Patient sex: F
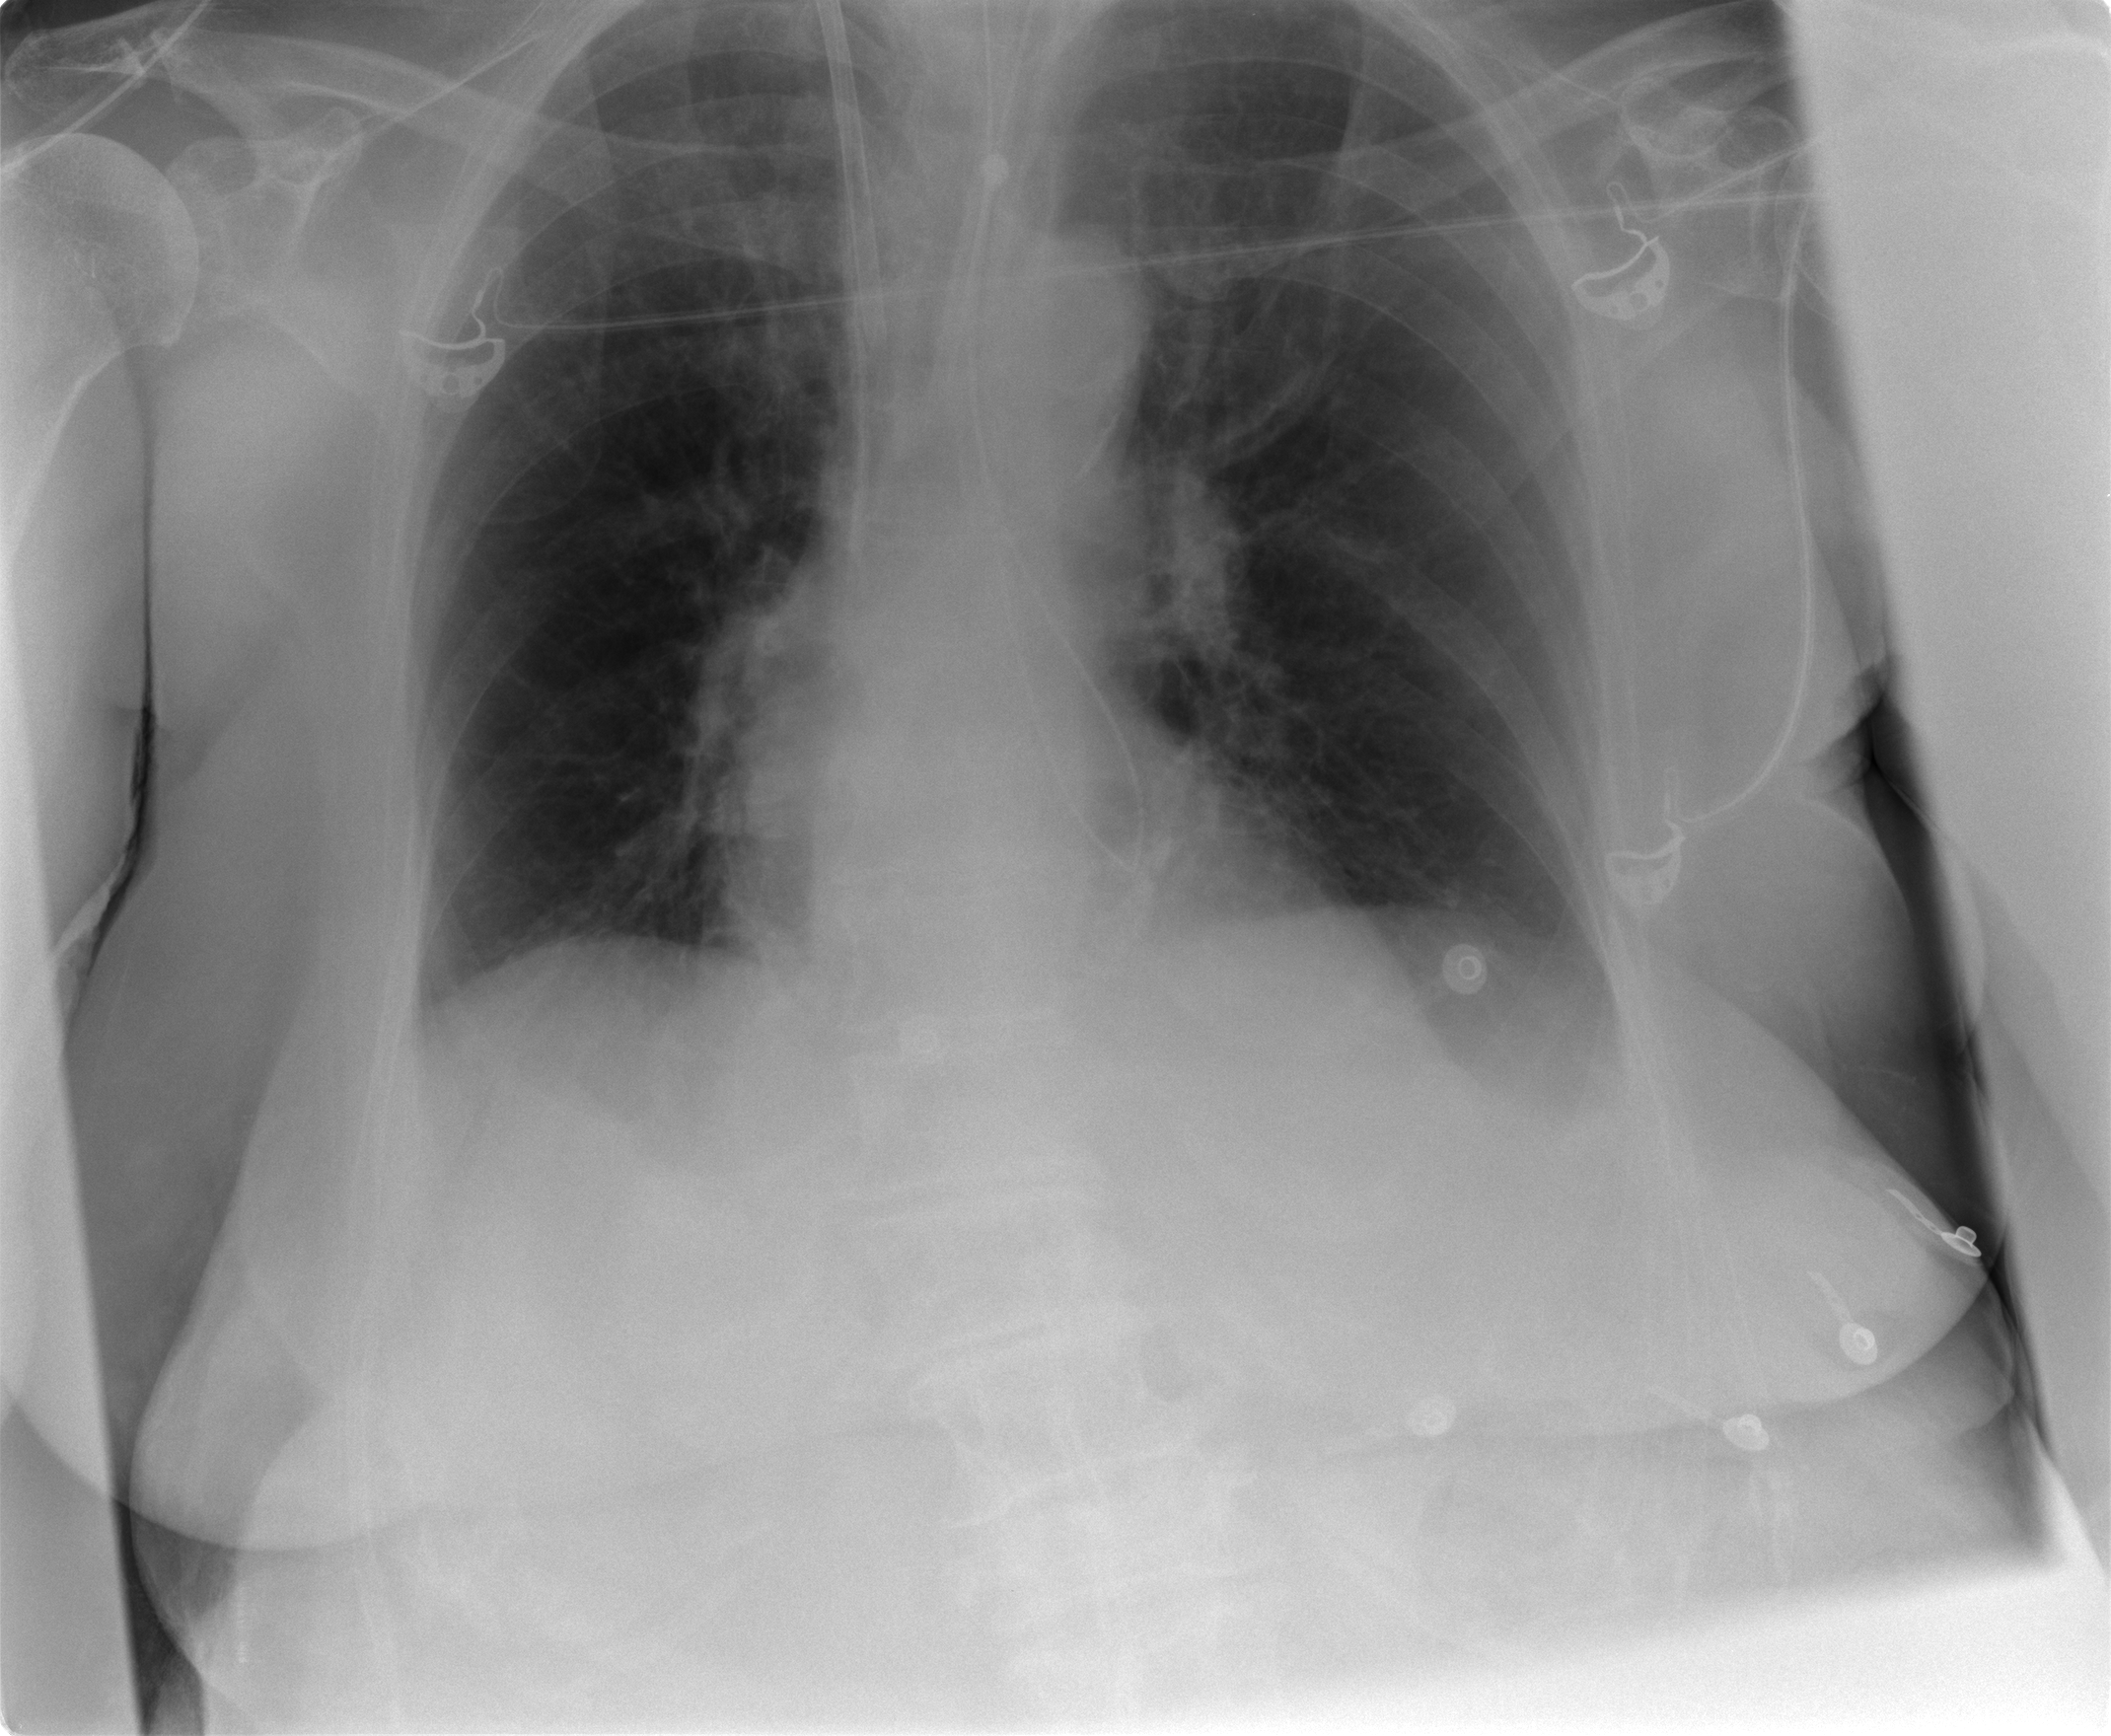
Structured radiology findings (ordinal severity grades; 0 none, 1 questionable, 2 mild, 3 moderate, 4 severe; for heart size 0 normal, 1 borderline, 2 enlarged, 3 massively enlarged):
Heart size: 0
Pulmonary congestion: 1
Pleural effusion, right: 0
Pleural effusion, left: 0
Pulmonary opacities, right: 0
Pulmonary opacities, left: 0
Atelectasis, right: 1
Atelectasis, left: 1